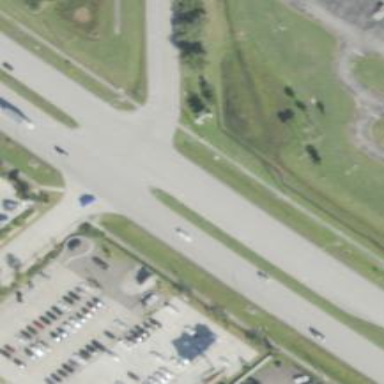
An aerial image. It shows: Asphalt road designated as trunk highway.